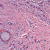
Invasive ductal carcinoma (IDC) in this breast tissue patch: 1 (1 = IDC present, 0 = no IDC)